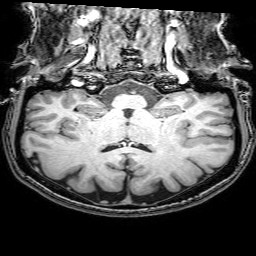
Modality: T1w
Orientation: sagittal
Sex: female
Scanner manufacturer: philips
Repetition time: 0.008114 s
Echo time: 0.00371 s